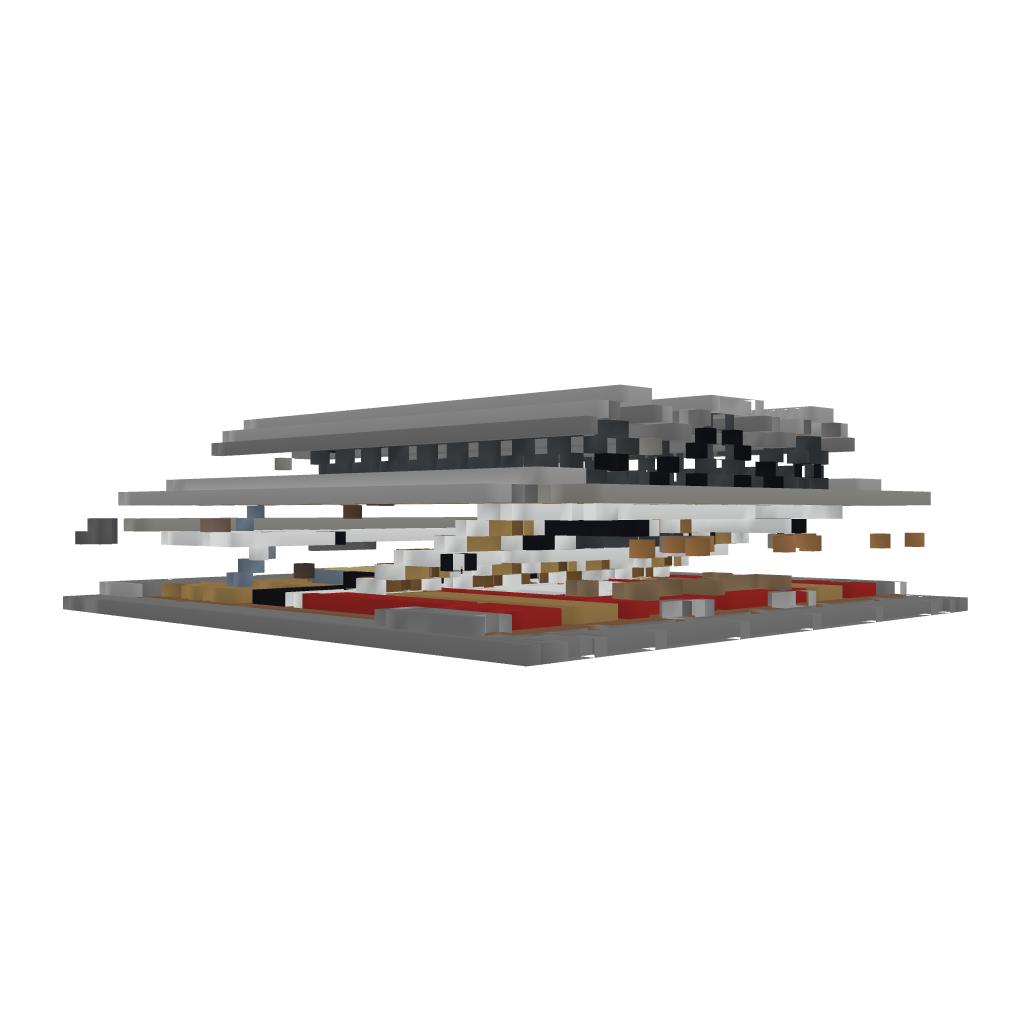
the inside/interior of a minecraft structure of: theater